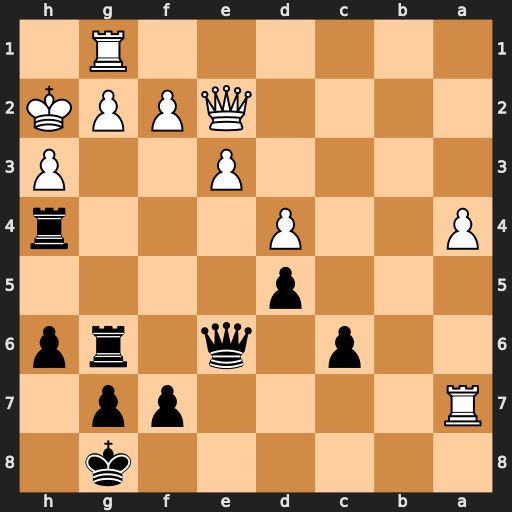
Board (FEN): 6k1/R4pp1/2p1q1rp/3p4/P2P3r/4P2P/4QPPK/6R1
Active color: b
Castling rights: -
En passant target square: -
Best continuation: Rxg2+ Rxg2 Qxh3+ Kg1 Qh1#